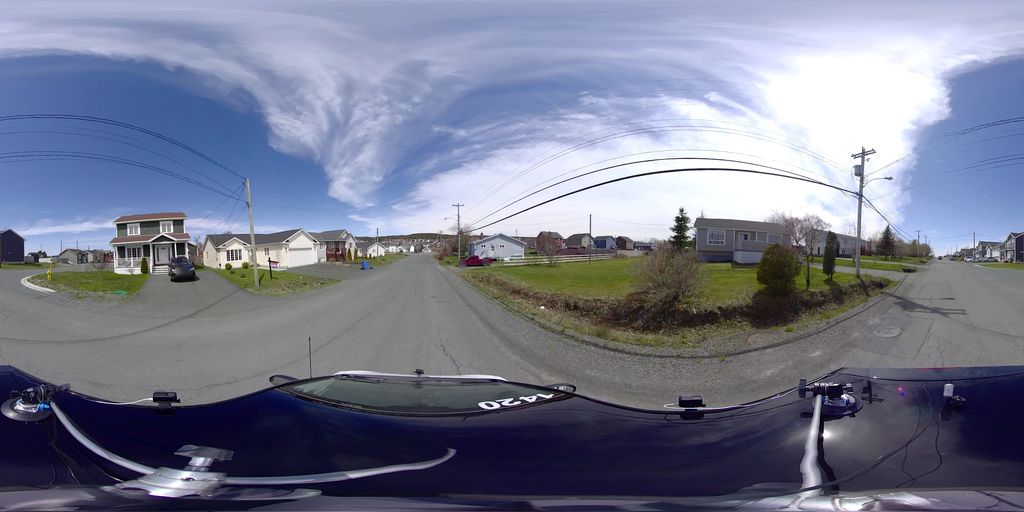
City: st_johns